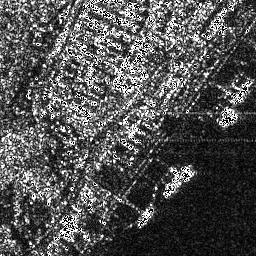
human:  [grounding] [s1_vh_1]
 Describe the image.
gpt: In the satellite image, there is  <ref>1 medium ship </ref> <box>[[62, 62, 75, 77, 0]]</box> located at bottom,  <ref>1 small ship </ref> <box>[[52, 80, 60, 89, 0]]</box> located at bottom,  <ref>1 small ship </ref> <box>[[85, 42, 92, 49, 0]]</box> located at right,  <ref>1 medium ship </ref> <box>[[89, 29, 99, 40, 0]]</box> located at right.